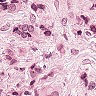
Metastatic tissue present: yes